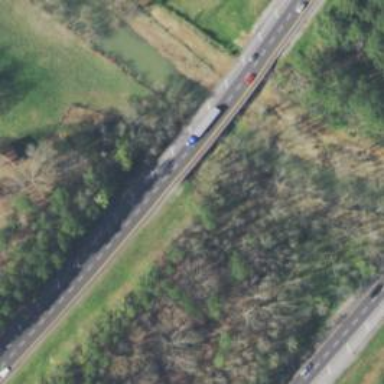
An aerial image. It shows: Bridge over motorway.